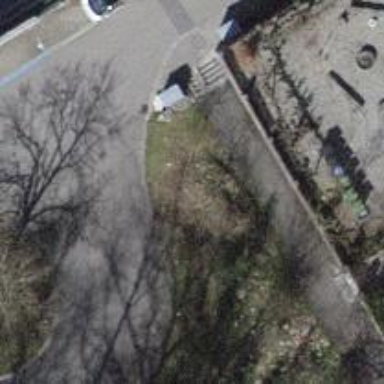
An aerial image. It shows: Set of steps on the road.